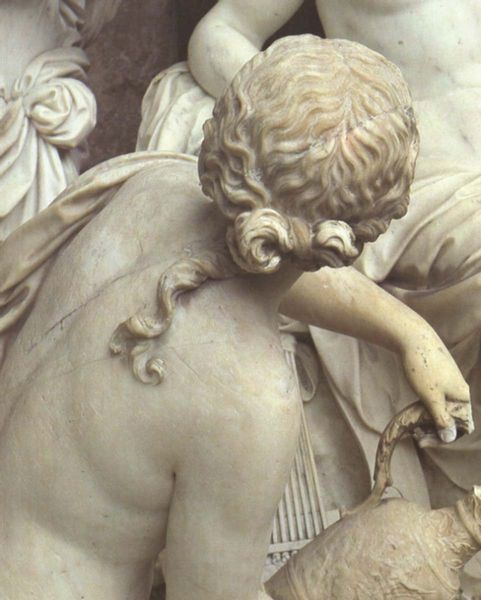
Titel: Apollo und Nymphen (Apollobad)
Künstler: Thomas Regnaudin
Standort: Versailles, Schlossgarten (EU - F)
Schlagwörter: akt, gruppe, hand, kopf, mann, nackt, schatten, wasser, weiß, frauen, menschen, ausschnitt, frau, frisur, haar, licht, marmor, rücken, blick, tuch, leute, schleife, arm, falten, kleidung, knoten, stein, hände, instrument, figur, gewand, haare, personen, musik, locke, locken, scheitel, schulter, brunnen, henkel, kanne, krug, skulptur, relief, nacken, figuren, zopf, detail, bauch, faltenwurf, nackte, oberarm, foto, griff, nacktheit, gefäß, unbekleidet, hinten, göttin, karaffe, griechisch, antikisierend, laute, saiten, harfe, leier, behälter, riss, staute, hinterseite, gießen, figurengruppe, ampore, elle, insturment, nympfe, 1600, frauenrücken